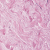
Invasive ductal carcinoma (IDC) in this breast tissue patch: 0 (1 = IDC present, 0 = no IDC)